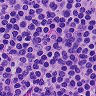
Metastatic tissue present: no